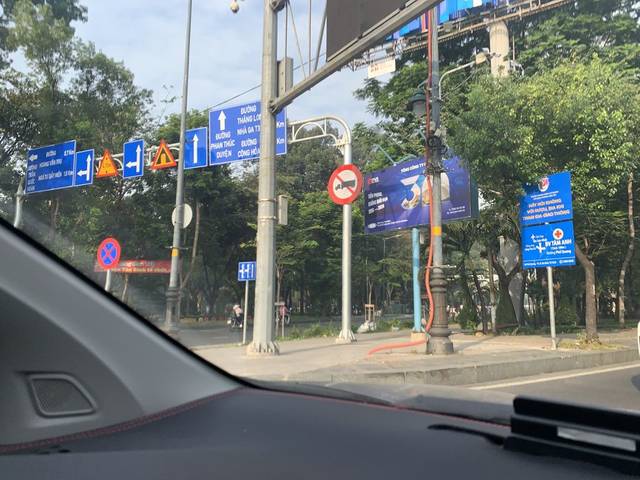
Region: Vietnam
Coordinates: 10.801, 106.666